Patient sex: F
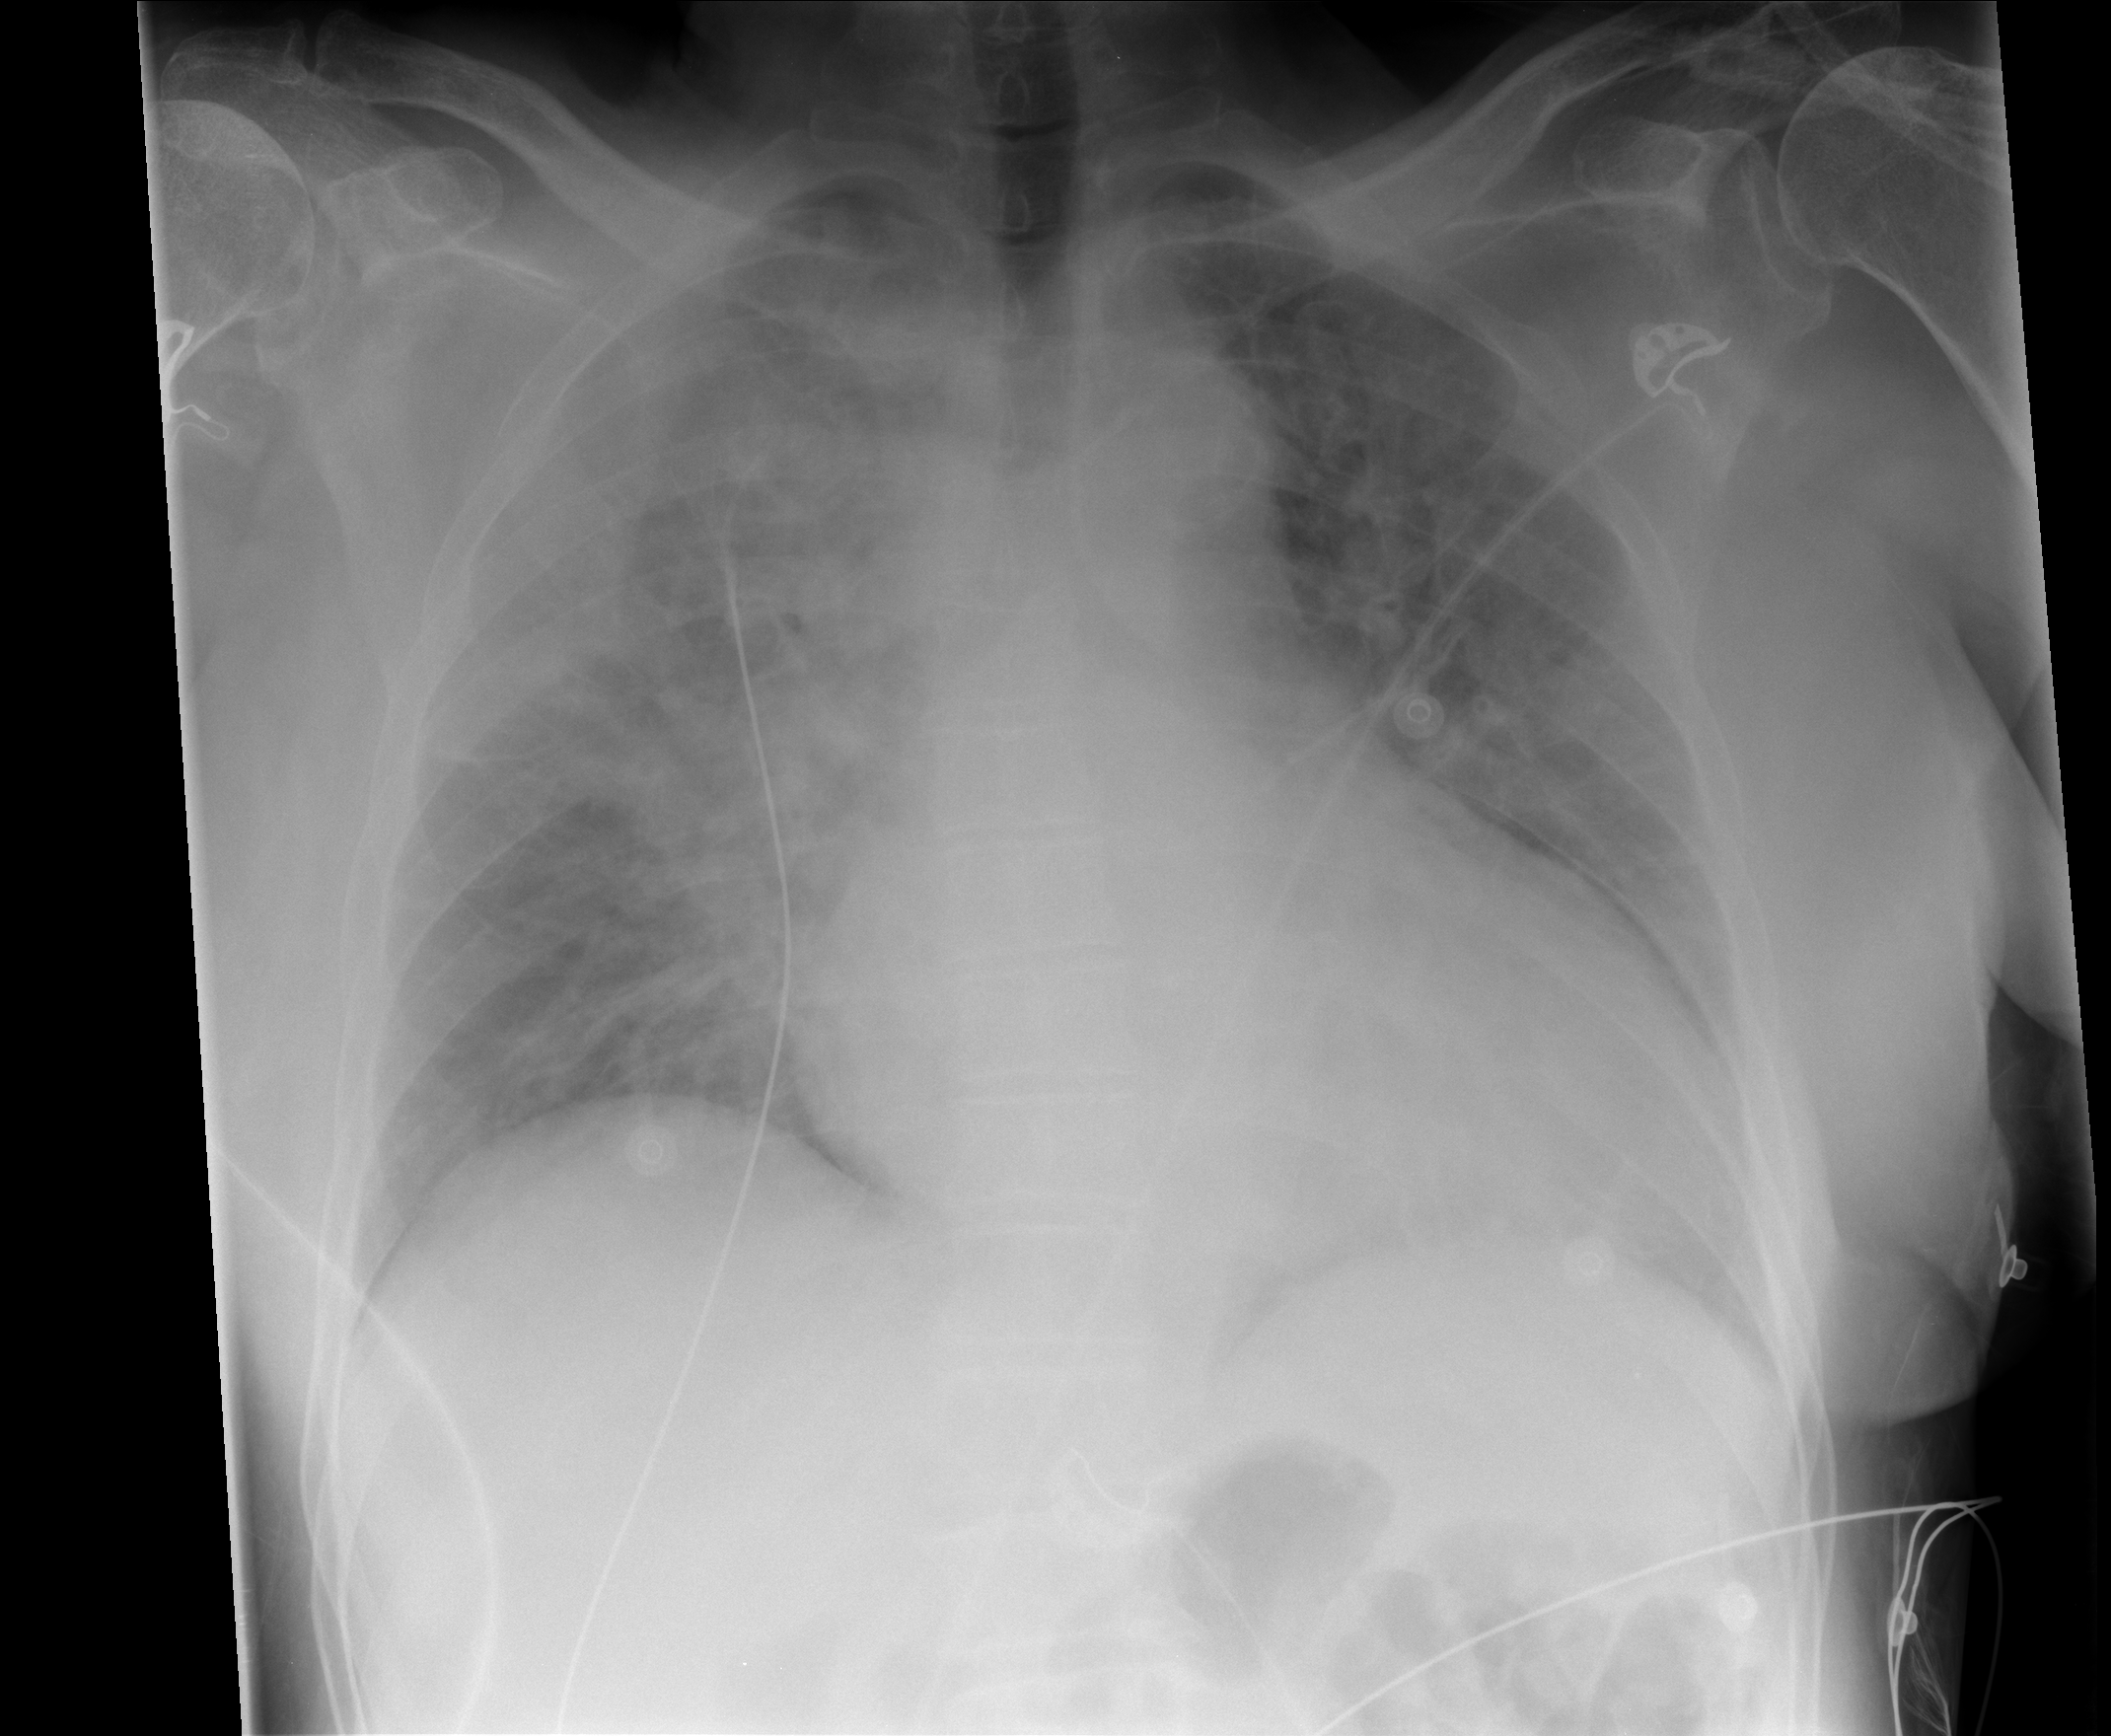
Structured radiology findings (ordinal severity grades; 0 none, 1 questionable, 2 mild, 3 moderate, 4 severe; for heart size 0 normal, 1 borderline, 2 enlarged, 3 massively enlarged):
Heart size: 2
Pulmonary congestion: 2
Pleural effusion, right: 1
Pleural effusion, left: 1
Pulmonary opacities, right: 3
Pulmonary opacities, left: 2
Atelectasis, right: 3
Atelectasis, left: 2